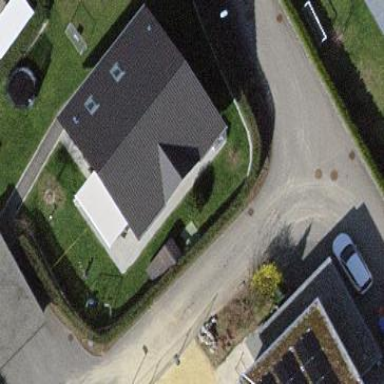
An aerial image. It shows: Simple house.